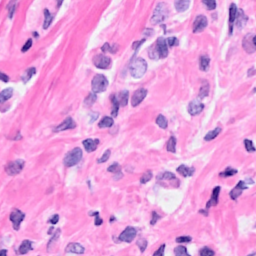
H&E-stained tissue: Breast